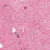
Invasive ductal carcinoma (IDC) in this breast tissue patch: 0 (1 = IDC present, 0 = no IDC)